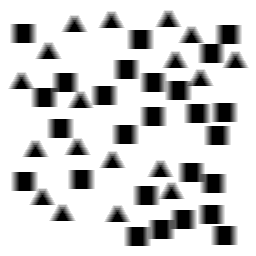
Squares: 26
Triangles: 18
Stars: 0
Total shapes: 44